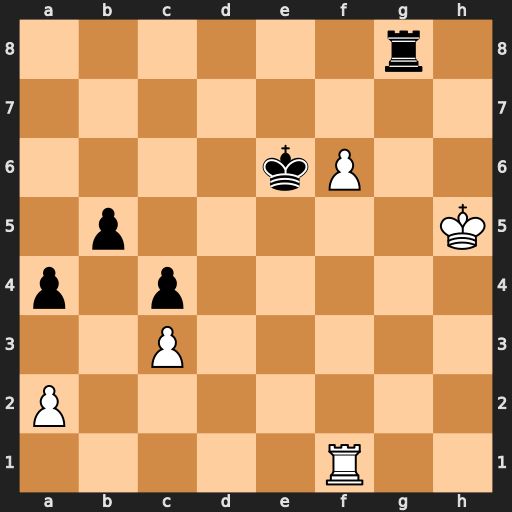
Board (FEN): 6r1/8/4kP2/1p5K/p1p5/2P5/P7/5R2
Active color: w
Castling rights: -
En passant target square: -
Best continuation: f7 Rf8 Kg6